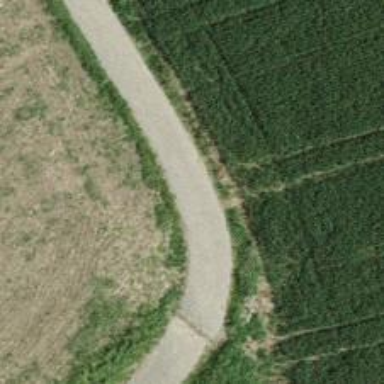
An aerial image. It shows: Well-maintained track road of grade 1.